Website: lowes
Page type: delivery-shipping
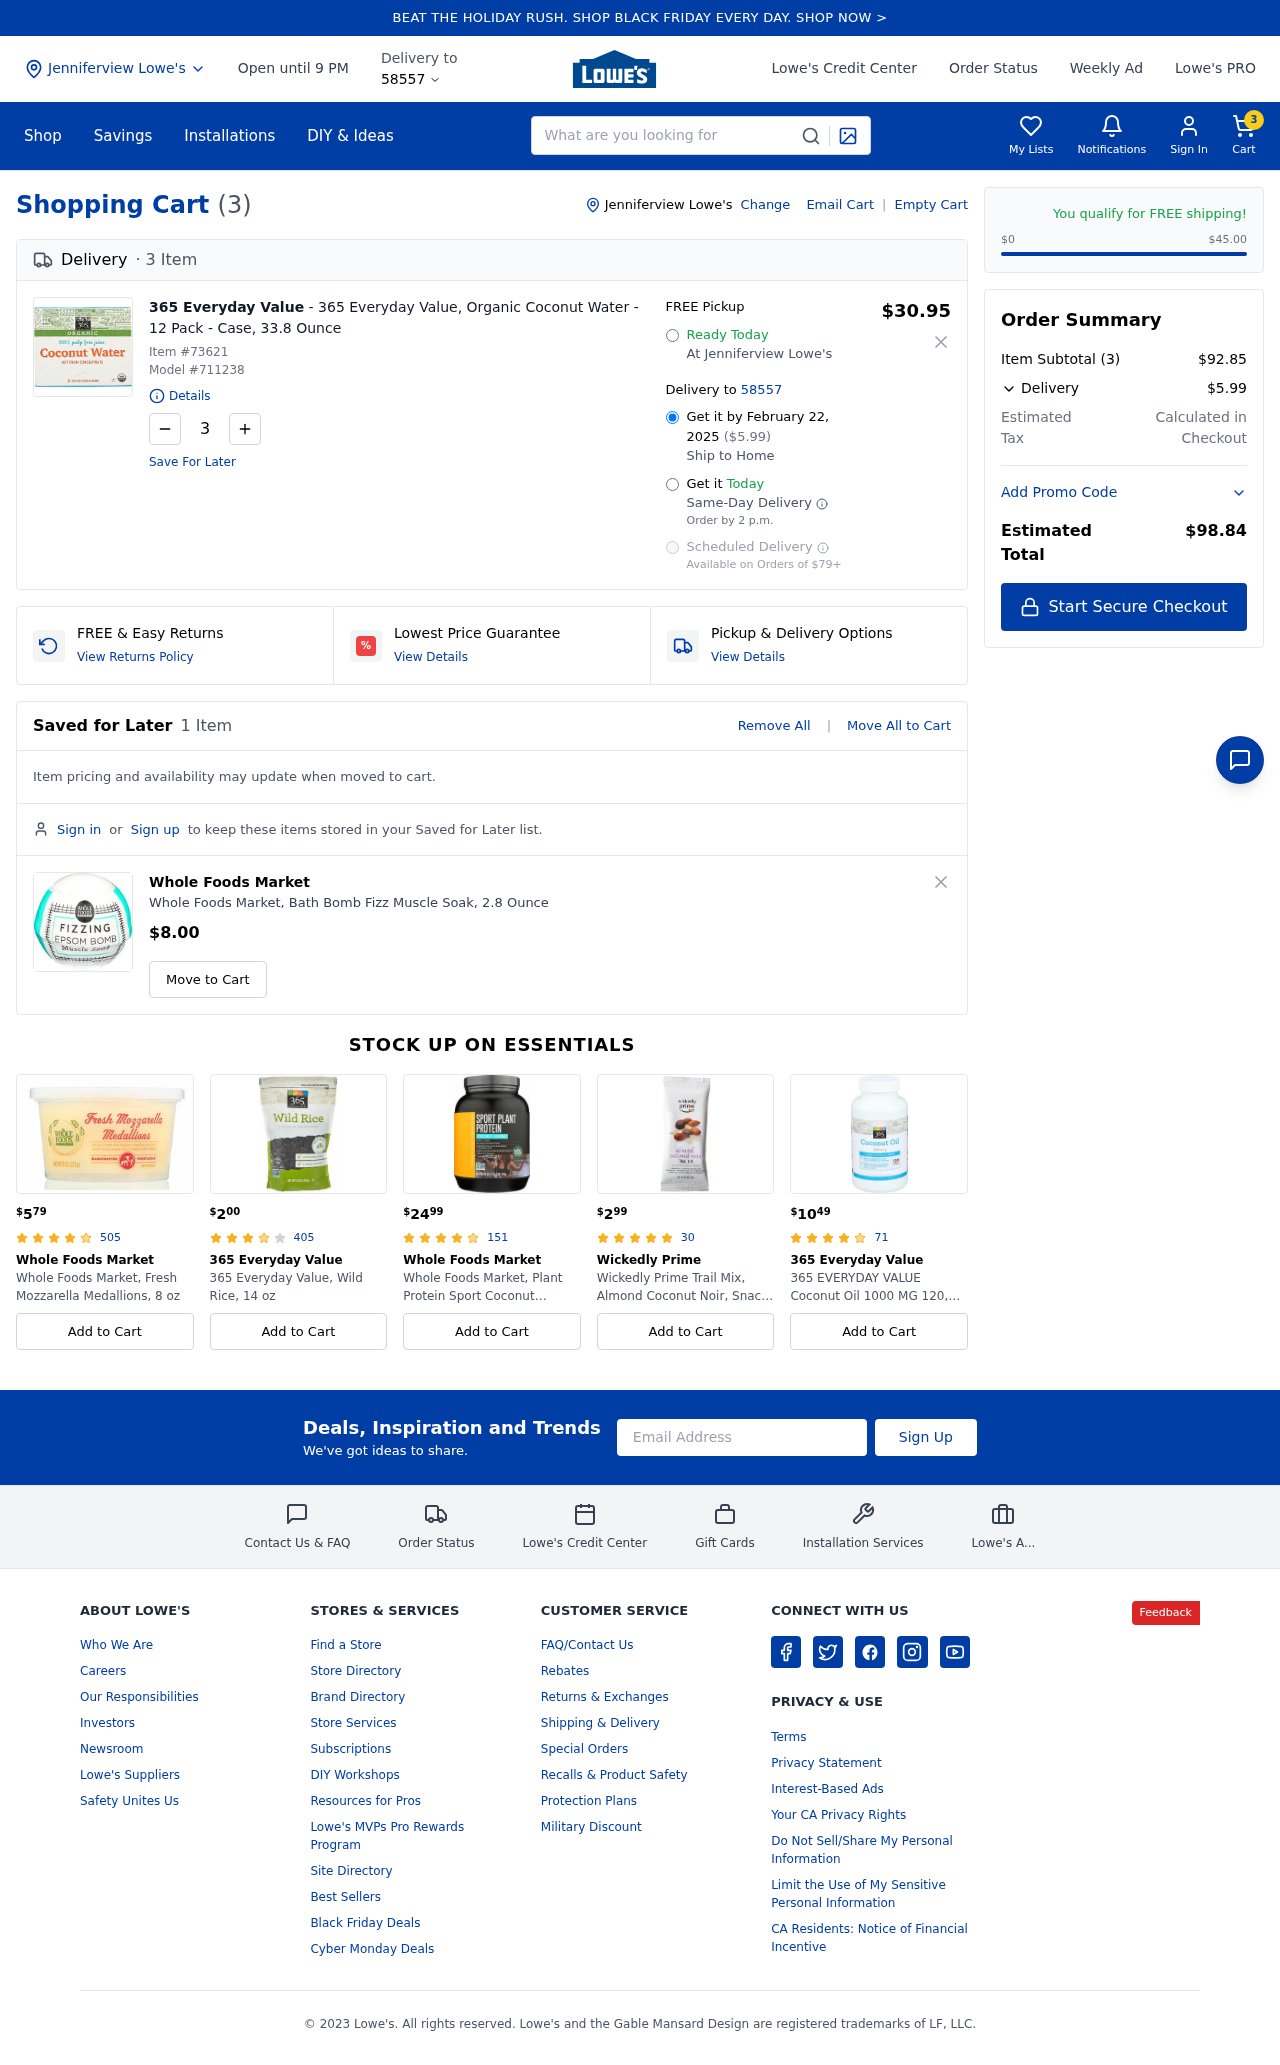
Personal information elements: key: PII_CITY
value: Jenniferview
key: PII_EMAIL
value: jeanne_gonzalez@gmail.com
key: PII_POSTCODE
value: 58557
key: PII_CITY2
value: Jenniferview
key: PII_CITY3
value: Jenniferview
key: PII_POSTCODE2
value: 58557
Product elements: key: PRODUCT1_BRAND
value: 365 Everyday Value
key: PRODUCT1_NAME
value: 365 Everyday Value, Organic Coconut Water - 12 Pack - Case, 33.8 Ounce
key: PRODUCT1_PRICE
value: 30.95
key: PRODUCT1_QUANTITY
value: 3
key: PRODUCT2_BRAND
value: Whole Foods Market
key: PRODUCT2_NAME
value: Whole Foods Market, Bath Bomb Fizz Muscle Soak, 2.8 Ounce
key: PRODUCT2_PRICE
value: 8
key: PRODUCT1_ITEM_NUMBER
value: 73621
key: PRODUCT1_MODEL_NUMBER
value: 711238
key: PRODUCT3_PRICE
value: $579
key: PRODUCT3_NUM_RATINGS
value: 505
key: PRODUCT3_BRAND
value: Whole Foods Market
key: PRODUCT3_NAME
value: Whole Foods Market, Fresh Mozzarella Medallions, 8 oz
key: PRODUCT4_PRICE
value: $200
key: PRODUCT4_NUM_RATINGS
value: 405
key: PRODUCT4_BRAND
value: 365 Everyday Value
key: PRODUCT4_NAME
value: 365 Everyday Value, Wild Rice, 14 oz
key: PRODUCT5_PRICE
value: $2499
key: PRODUCT5_NUM_RATINGS
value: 151
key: PRODUCT5_BRAND
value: Whole Foods Market
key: PRODUCT5_NAME
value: Whole Foods Market, Plant Protein Sport Coconut Almond, 33 Ounce
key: PRODUCT6_PRICE
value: $299
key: PRODUCT6_NUM_RATINGS
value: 30
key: PRODUCT6_BRAND
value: Wickedly Prime
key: PRODUCT6_NAME
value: Wickedly Prime Trail Mix, Almond Coconut Noir, Snack Pack, 1.5 Ounce
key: PRODUCT7_PRICE
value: $1049
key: PRODUCT7_NUM_RATINGS
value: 71
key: PRODUCT7_BRAND
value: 365 Everyday Value
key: PRODUCT7_NAME
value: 365 EVERYDAY VALUE Coconut Oil 1000 MG 120, 120 CT
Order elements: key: ORDER_NUM_ITEMS
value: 3
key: ORDER_DELIVERY_DATE
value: February 22, 2025
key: ORDER_SHIPPING_COST
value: $5.99
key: ORDER_SUBTOTAL
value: $92.85
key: ORDER_TOTAL
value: $98.84
Search elements: key: HEADER_SEARCH
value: What are you looking for